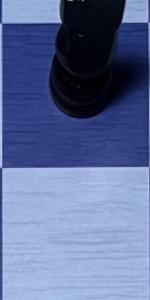
Label: Empty